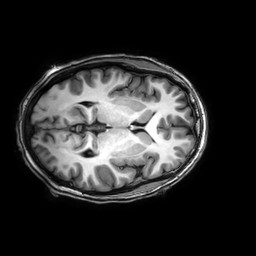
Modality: T1w
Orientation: axial
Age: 23
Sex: female
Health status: ill